Question: I need to generate users view through java code and I cannot set position of my TextView. I want to set component on top of LinearLayout and center it, It would look like this if I would use xml:
'''
<TextView
android:layout_gravity="center"/>
'''
My code is:
'''
LinearLayout layout = new LinearLayout(this);
layout.setOrientation(LinearLayout.VERTICAL);
test = new TextView(this);
LayoutParams params = new LayoutParams(LayoutParams.WRAP_CONTENT, LayoutParams.WRAP_CONTENT);
test.append("test");
activityTitle.setGravity(Gravity.CENTER);
layout.addView(activityTitle, params);
setContentView(layout);
'''
And here's output:
>
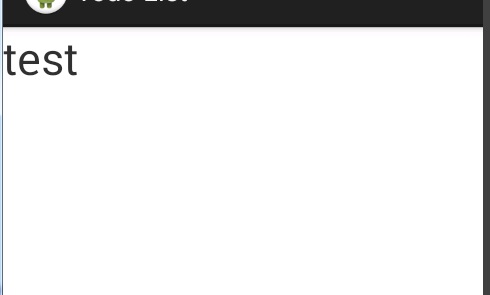
Answer: Try this..
Use 'layout.setGravity(Gravity.CENTER|Gravity.TOP);' to your 'LinearLayout'
'''
LinearLayout layout = new LinearLayout(this);
layout.setGravity(Gravity.CENTER|Gravity.TOP);
layout.setOrientation(LinearLayout.VERTICAL);
test = new TextView(this);
LayoutParams params = new LayoutParams(LayoutParams.WRAP_CONTENT, LayoutParams.WRAP_CONTENT);
test.append("test");
activityTitle.setGravity(Gravity.CENTER);
layout.addView(activityTitle, params);
setContentView(layout);
'''